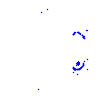
Particle: proton